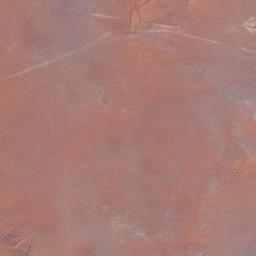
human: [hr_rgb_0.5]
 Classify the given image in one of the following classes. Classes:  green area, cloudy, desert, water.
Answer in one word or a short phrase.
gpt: desert